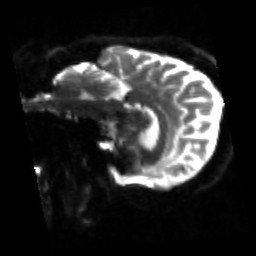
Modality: sbref
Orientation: sagittal
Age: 54
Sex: female
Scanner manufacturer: siemens
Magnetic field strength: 3 T
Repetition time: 4.71 s
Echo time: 0.0906 s